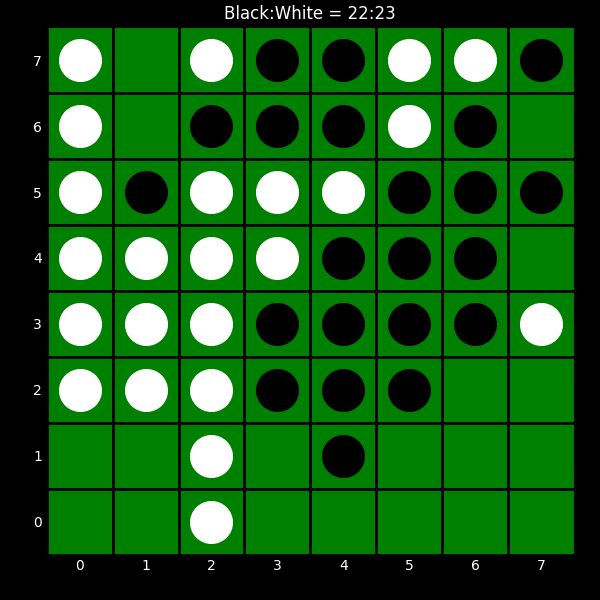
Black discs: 22
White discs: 23